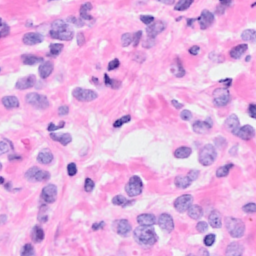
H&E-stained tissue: Breast